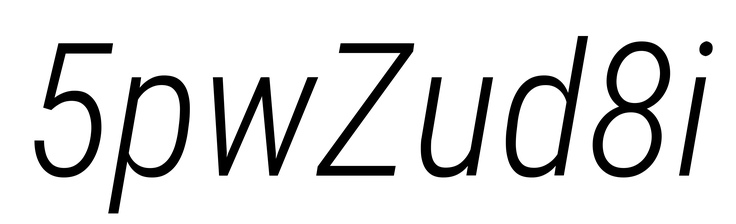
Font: Roboto-Italic_Condensed_Light_Italic